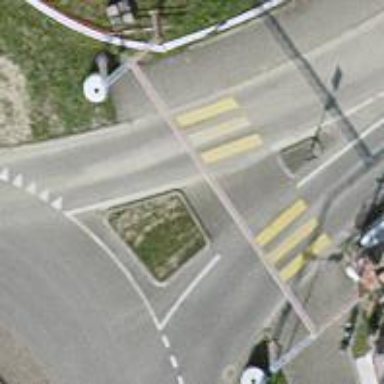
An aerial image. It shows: Unclassified road with sidewalk.